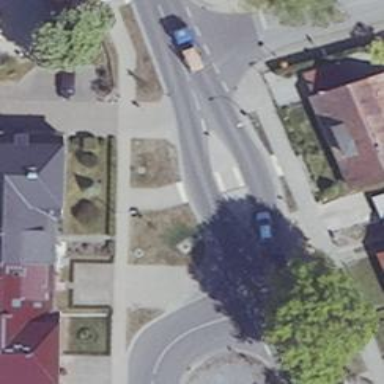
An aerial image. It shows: Traffic calming island.